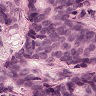
Metastatic tissue present: yes